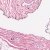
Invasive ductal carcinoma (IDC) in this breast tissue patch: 0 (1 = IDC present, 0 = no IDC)